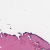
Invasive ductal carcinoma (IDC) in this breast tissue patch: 0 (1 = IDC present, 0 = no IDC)